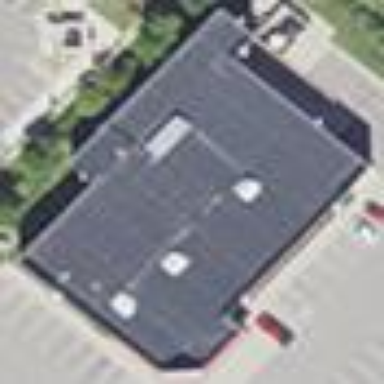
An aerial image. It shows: Retail building.